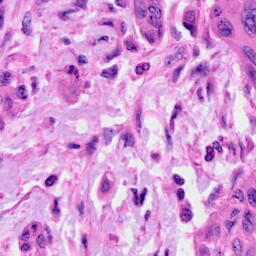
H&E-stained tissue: Cervix